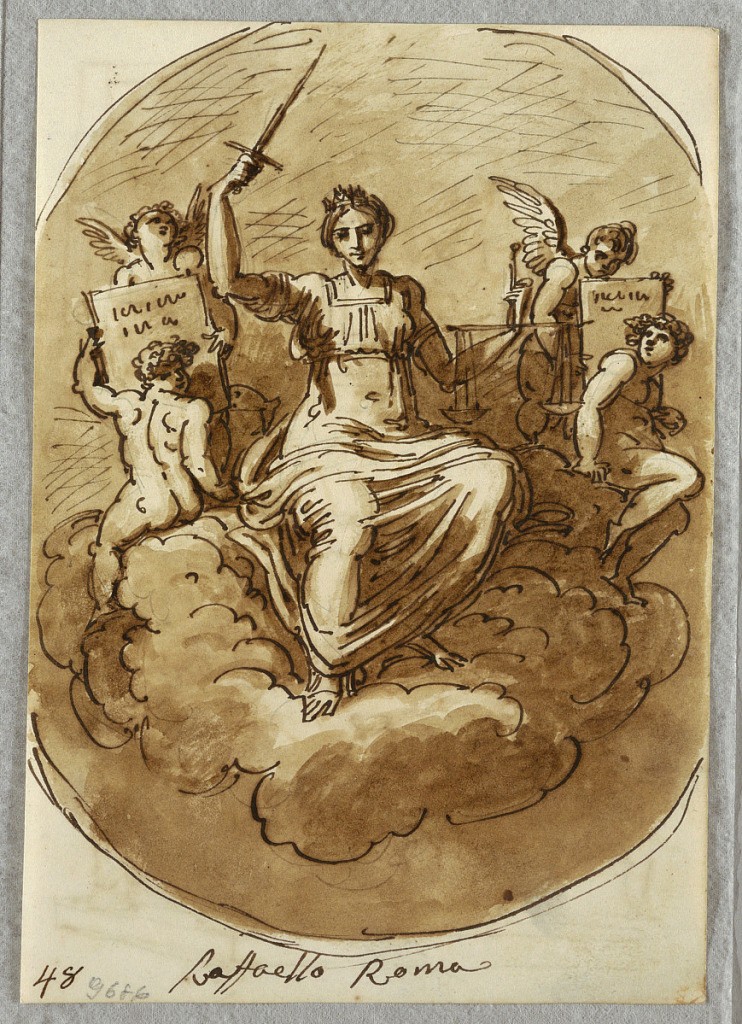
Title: Personification of Justice
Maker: Felice Giani, Italian, 1758–1823
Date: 1813–18
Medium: Pen and ink, brush and watercolor washes on laid paper
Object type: Drawing
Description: On verso: study of sarcophagi after antique